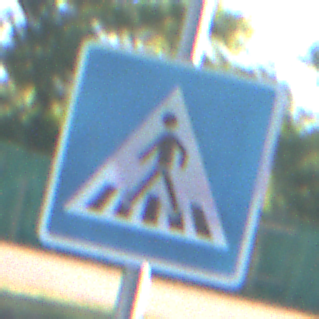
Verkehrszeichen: FussgaengerueberwegRechts
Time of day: MorningAfternoon
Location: Outdoor (Urban)
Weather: Clear
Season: NotSpecified
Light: Natural